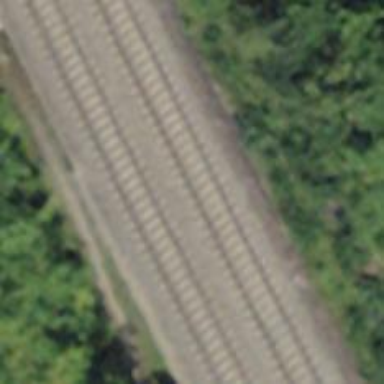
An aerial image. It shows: Railway track with contact line for electrification.